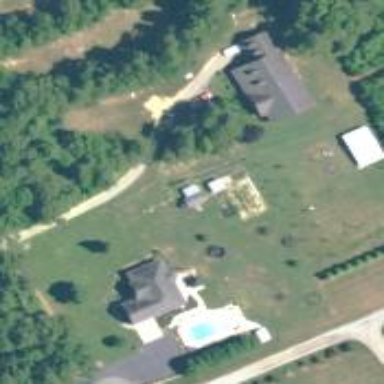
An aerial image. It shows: Driveway.